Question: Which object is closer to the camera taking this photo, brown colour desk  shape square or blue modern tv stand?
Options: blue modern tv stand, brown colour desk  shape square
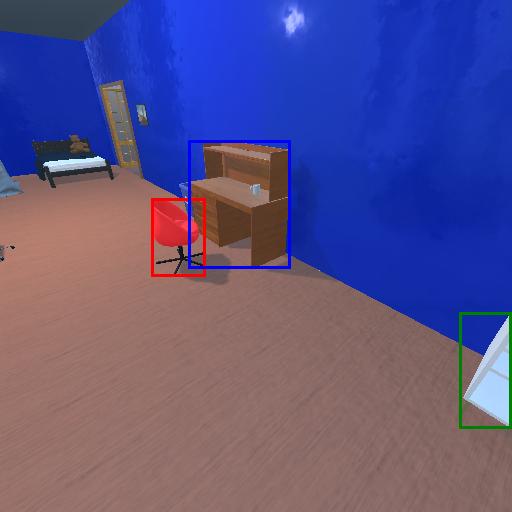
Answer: blue modern tv stand